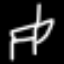
Label: chair